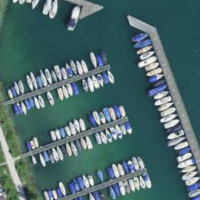
EUNIS habitat code: 53
Species observed at this site:
Cichorium intybus